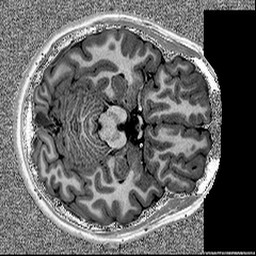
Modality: MP2RAGE
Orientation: axial
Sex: male